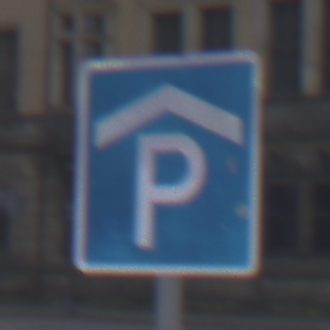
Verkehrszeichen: Parkhaus
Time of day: MorningAfternoon
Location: Outdoor (Urban)
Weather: PartlyCloudy
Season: NotSpecified
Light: Natural